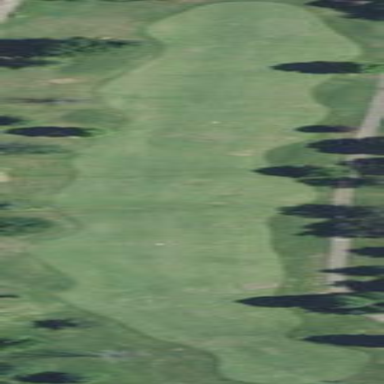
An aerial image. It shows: Golf fairway in the image.